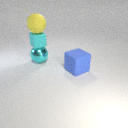
large blue rubber cube to the right of large cyan metal sphere